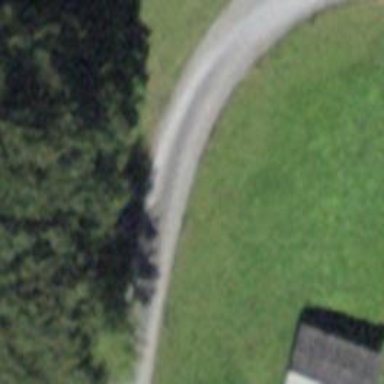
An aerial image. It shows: Gravel track with grade 2 quality.